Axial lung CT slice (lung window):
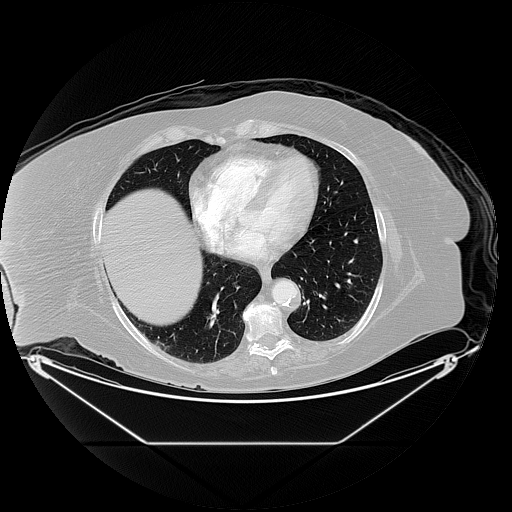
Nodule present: no